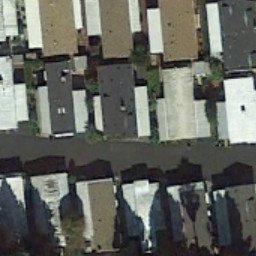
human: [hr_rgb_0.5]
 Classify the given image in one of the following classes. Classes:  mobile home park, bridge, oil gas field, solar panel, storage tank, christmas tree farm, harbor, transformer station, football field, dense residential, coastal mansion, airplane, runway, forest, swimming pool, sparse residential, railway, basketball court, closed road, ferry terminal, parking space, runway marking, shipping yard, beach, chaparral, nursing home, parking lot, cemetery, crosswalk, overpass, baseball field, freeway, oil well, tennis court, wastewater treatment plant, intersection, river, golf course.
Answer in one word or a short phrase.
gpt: mobile home park